Aerial crown-view tile of a tropical tree (Barro Colorado Island, Panama), acquired 20241216:
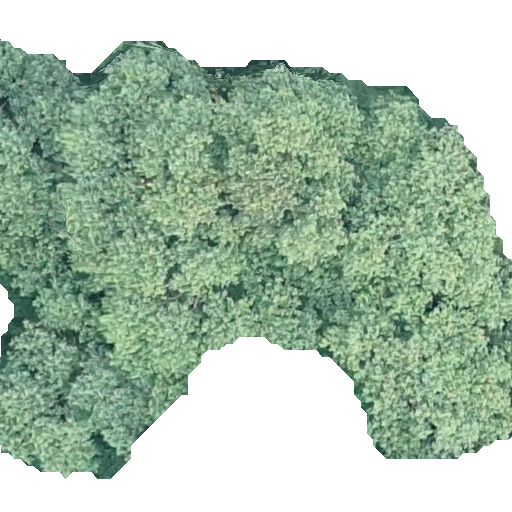
Species: Hieronyma alchorneoides
GBIF accepted scientific name: Hieronyma alchorneoides
Crown area: 301.526 m²